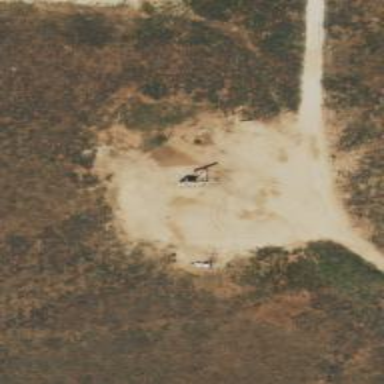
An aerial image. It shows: Petroleum well that is man-made.